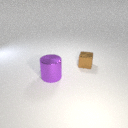
large purple metal cylinder to the left of small brown metal cube